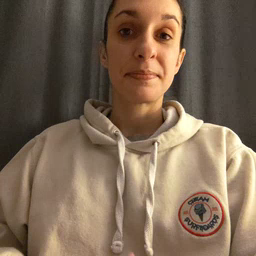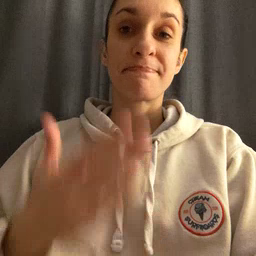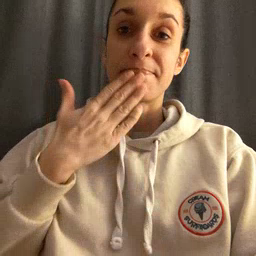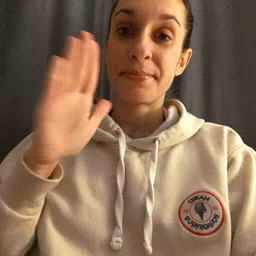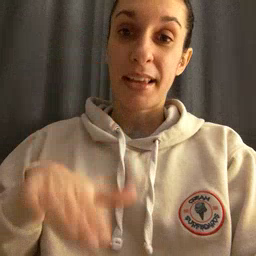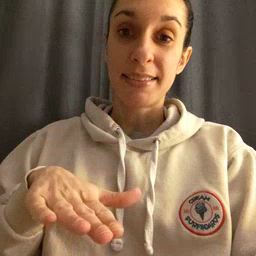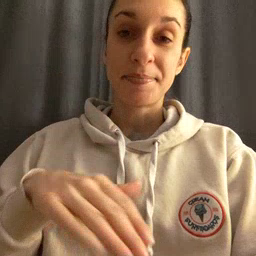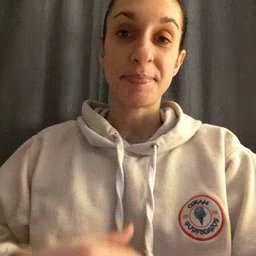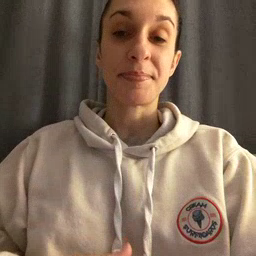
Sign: bad